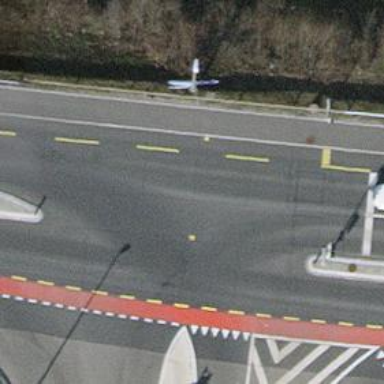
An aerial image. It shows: Primary highway with asphalt surface. There is cycle lane on the left side and sidewalk.